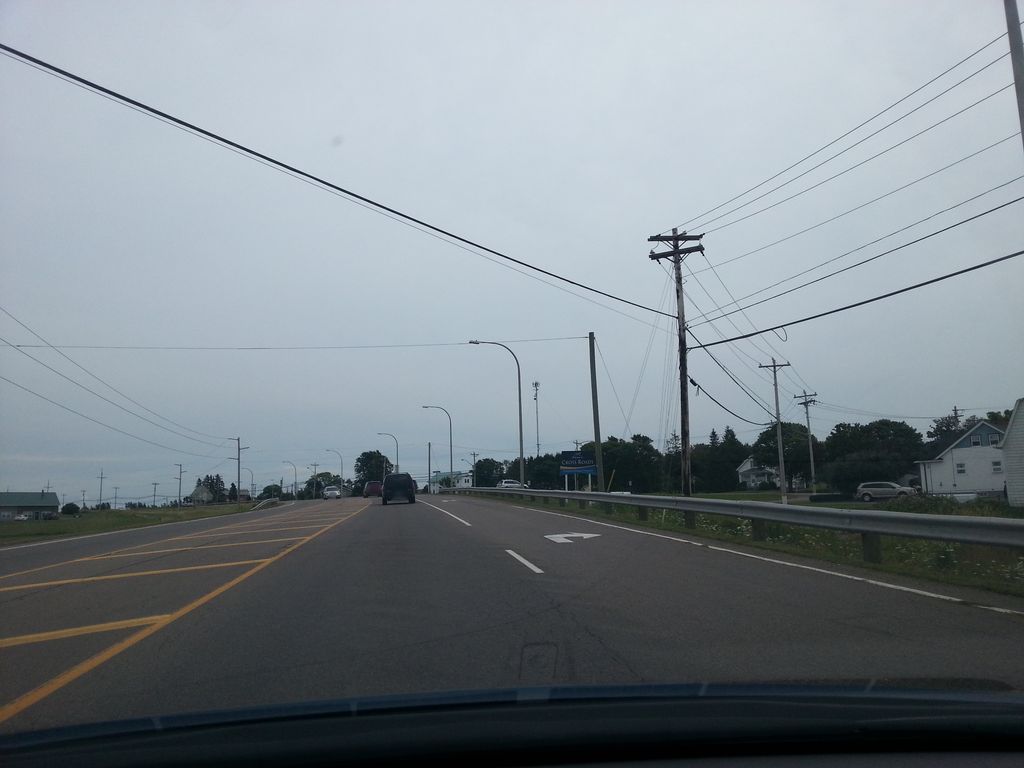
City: charlottetown